Interaction volume radius: 5 \u00c5
Interaction volume height: 10 \u00c5
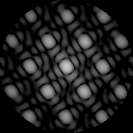
Disorder parameter: 0.05462